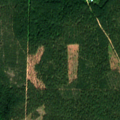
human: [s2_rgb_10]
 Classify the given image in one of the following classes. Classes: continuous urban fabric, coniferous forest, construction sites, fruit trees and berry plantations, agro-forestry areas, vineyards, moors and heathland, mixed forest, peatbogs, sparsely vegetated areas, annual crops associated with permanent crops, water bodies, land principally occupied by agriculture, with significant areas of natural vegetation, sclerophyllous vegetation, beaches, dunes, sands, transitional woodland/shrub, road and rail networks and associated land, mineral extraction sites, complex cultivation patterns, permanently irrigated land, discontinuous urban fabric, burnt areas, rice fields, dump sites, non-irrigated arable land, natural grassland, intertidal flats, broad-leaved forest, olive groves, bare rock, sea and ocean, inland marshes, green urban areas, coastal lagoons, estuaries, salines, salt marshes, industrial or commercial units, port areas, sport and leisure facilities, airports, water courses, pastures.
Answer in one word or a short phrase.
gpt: land principally occupied by agriculture, with significant areas of natural vegetation, coniferous forest